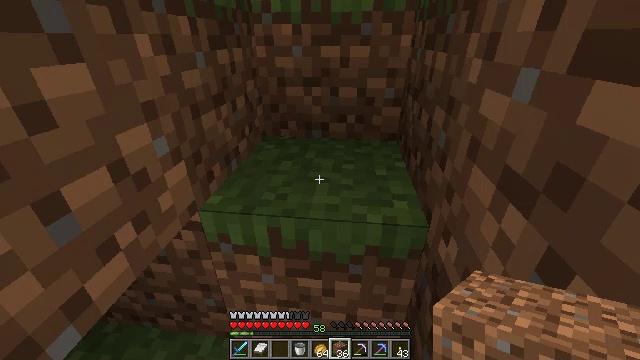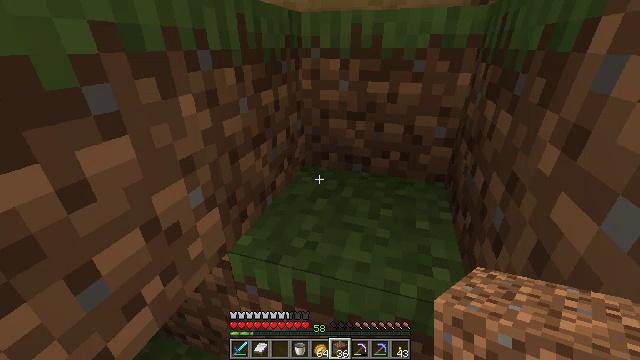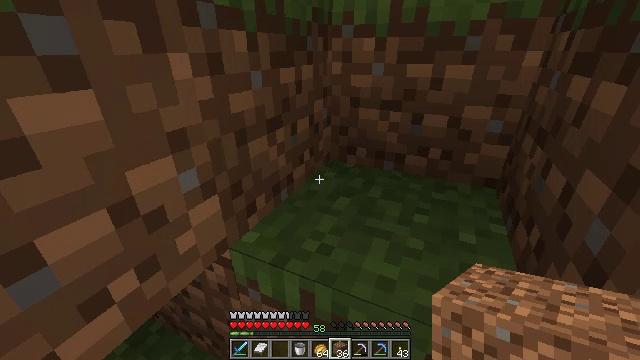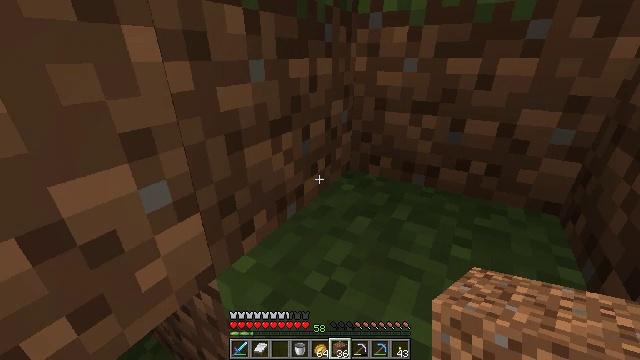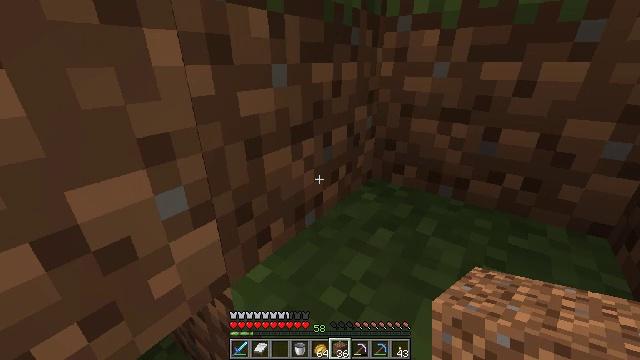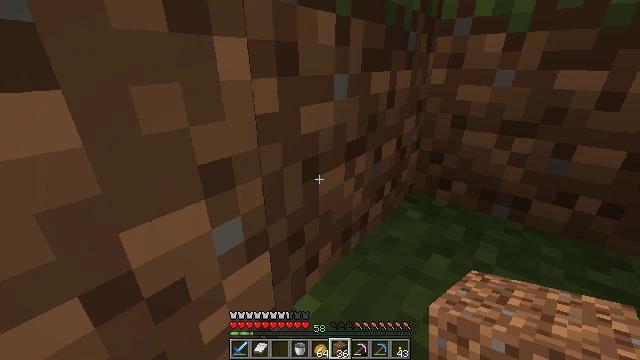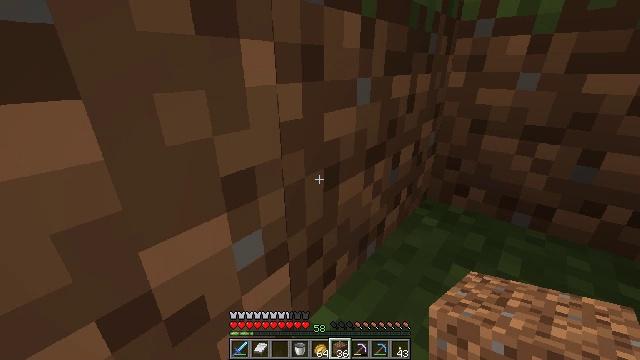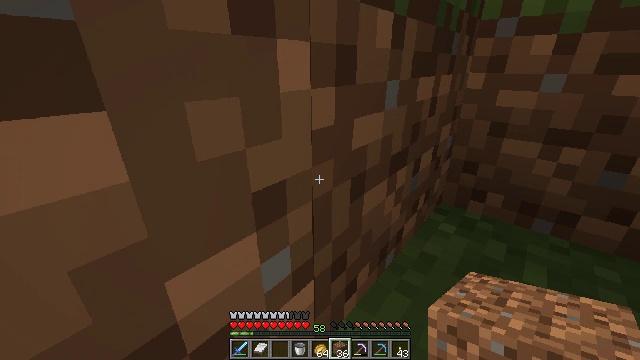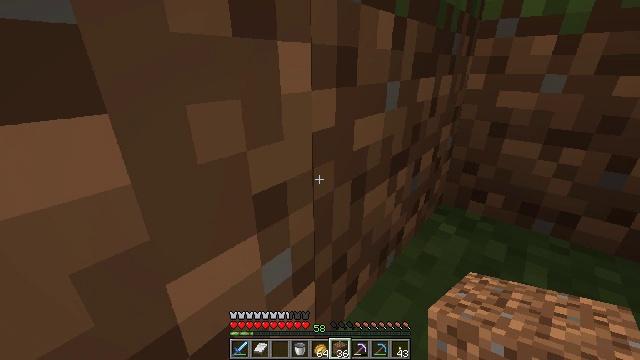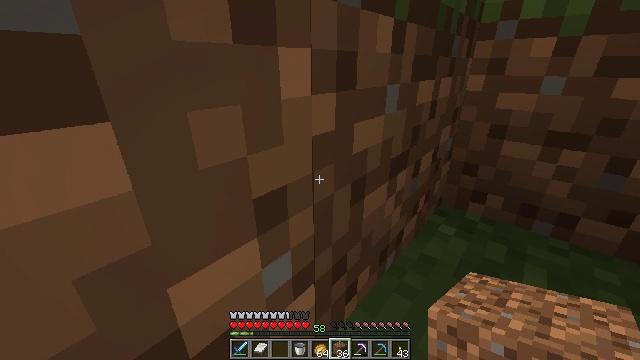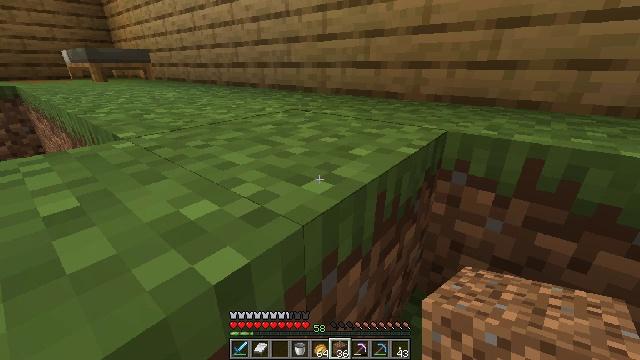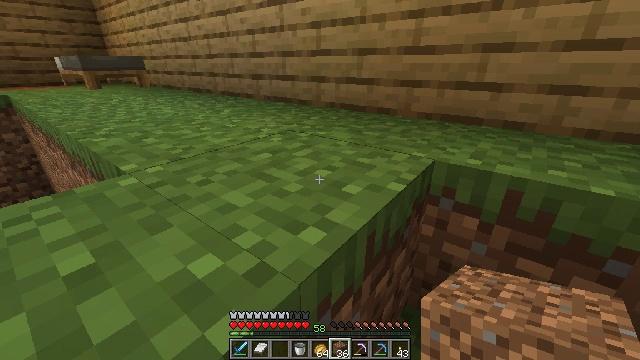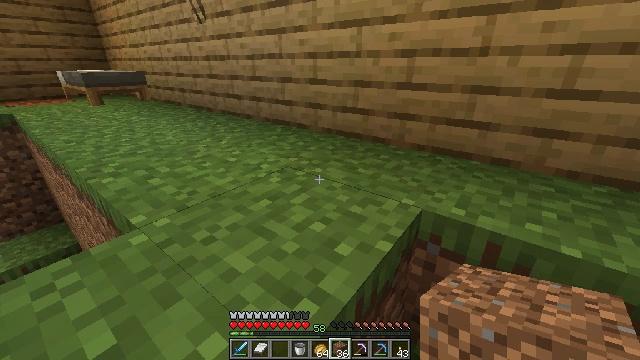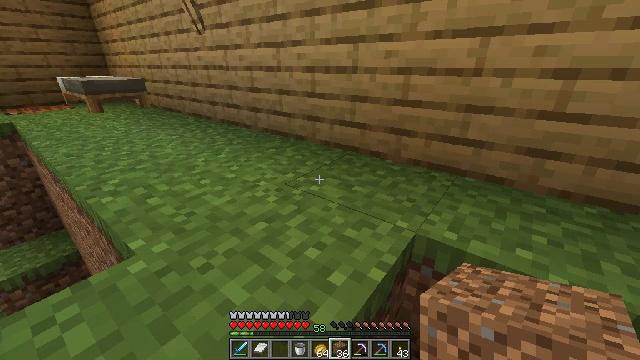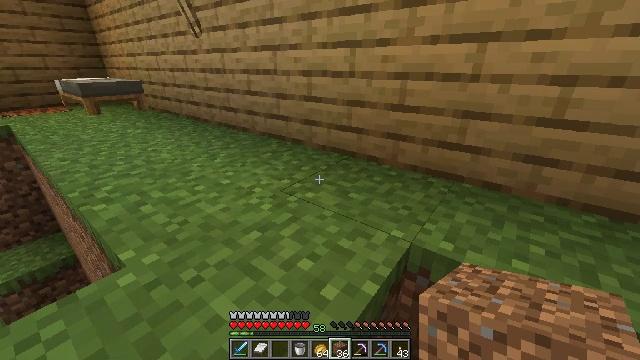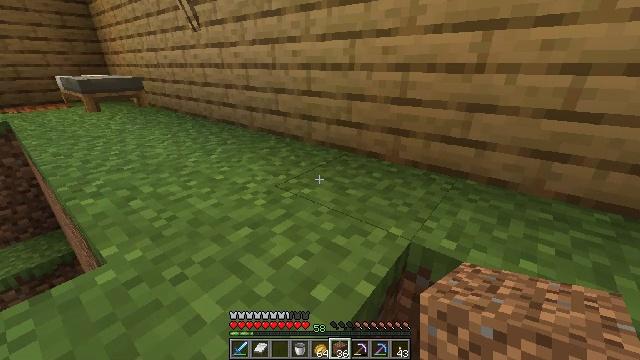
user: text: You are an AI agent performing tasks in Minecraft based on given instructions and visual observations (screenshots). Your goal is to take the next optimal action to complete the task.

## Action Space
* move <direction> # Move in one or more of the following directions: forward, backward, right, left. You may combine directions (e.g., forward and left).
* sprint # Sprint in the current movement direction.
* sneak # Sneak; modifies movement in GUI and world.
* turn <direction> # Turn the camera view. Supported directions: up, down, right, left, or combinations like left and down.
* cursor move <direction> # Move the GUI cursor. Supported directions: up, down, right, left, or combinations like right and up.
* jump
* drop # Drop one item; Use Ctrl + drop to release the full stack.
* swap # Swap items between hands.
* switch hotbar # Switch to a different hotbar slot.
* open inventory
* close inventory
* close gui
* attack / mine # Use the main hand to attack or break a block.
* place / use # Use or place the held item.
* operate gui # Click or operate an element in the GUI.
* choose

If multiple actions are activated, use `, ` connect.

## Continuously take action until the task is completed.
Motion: motion action
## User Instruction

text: Remove a birch log from the inventory.
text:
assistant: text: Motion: move forward, turn left and up, jump
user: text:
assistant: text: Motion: move forward, turn left, jump
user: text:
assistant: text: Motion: move forward, turn left and up, jump
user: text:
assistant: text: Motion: move forward, turn left, jump
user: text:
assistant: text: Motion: move forward, turn left
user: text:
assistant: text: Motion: move forward, turn left
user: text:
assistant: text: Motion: move forward
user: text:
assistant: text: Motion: move forward
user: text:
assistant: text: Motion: move forward, jump
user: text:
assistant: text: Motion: move forward, jump
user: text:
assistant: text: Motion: move forward, turn right, jump
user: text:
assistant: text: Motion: move forward, jump
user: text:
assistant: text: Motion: move forward
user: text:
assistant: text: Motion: move forward
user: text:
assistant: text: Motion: move forward
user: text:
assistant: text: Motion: move forward, turn left
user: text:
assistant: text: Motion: move forward, turn left and down, jump
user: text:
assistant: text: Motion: move forward, turn left and down, jump
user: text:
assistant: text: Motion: move forward, turn left, jump
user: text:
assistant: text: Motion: move forward, turn left
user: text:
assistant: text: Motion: move forward, turn left
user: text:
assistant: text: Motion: move forward, turn left
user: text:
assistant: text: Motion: move forward, turn left and down
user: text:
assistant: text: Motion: move forward and move right, turn left and down
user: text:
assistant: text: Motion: move forward and move right, turn left and down
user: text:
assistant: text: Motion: move forward and move right, turn left and down
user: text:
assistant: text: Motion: move forward and move right, turn left and down
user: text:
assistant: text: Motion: move forward and move right, turn down
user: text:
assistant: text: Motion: move forward and move right, turn left and down
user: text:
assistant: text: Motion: move forward and move right, turn left and down